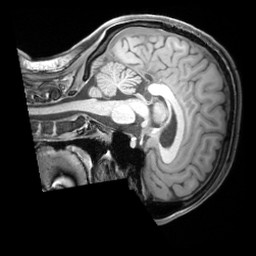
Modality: T1w
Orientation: sagittal
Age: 25
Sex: female
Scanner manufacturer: siemens
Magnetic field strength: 3 T
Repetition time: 1.97 s
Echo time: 0.00206 s